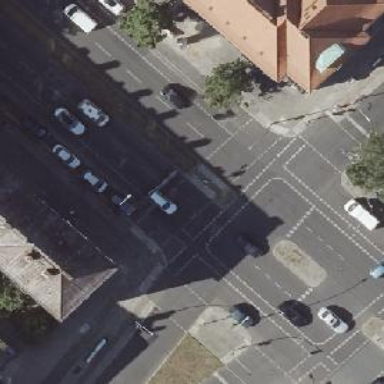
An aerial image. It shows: Crossing on footway.